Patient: sex M, age 30
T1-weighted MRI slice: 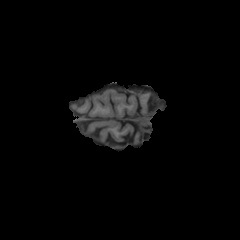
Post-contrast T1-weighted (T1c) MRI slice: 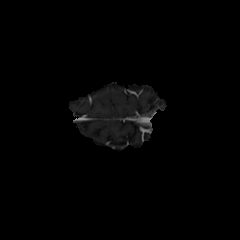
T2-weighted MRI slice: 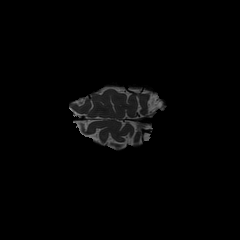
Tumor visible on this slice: no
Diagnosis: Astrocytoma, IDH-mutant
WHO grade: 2